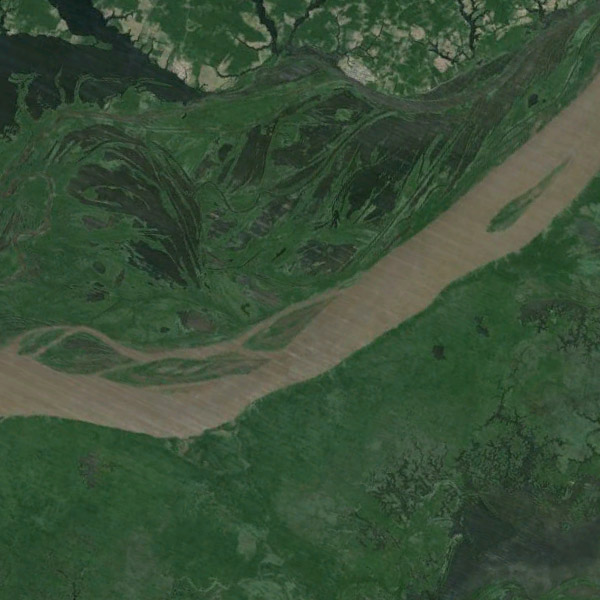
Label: River